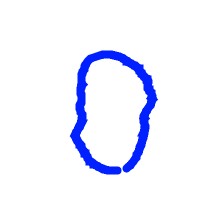
Shape: circle